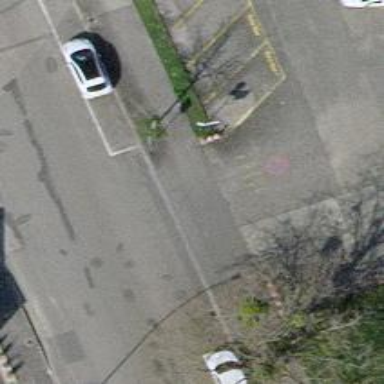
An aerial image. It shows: Parking aisle with sidewalk.